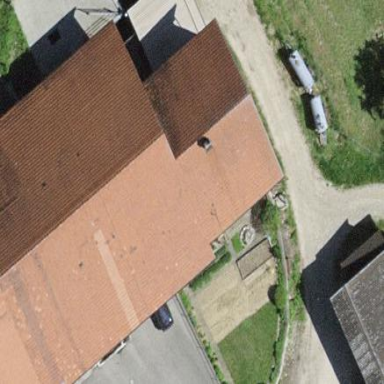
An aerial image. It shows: Farm building.